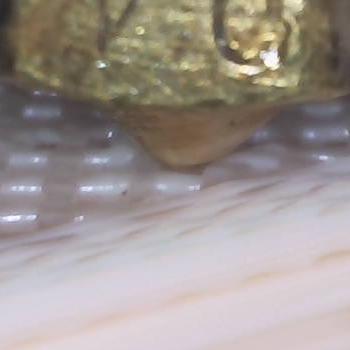
Flow rate: 49%